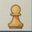
Piece: wP